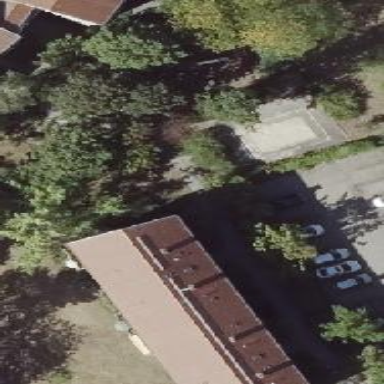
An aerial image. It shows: Gabled roof on building that houses apartments.